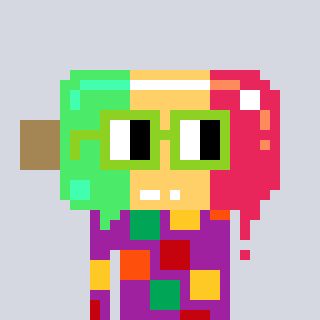
a pixel art character with square light green glasses, a icepop-shaped head and a magenta-colored body on a cool background